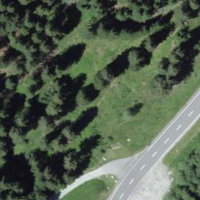
EUNIS habitat code: 43
Species observed at this site:
Eristalis tenax